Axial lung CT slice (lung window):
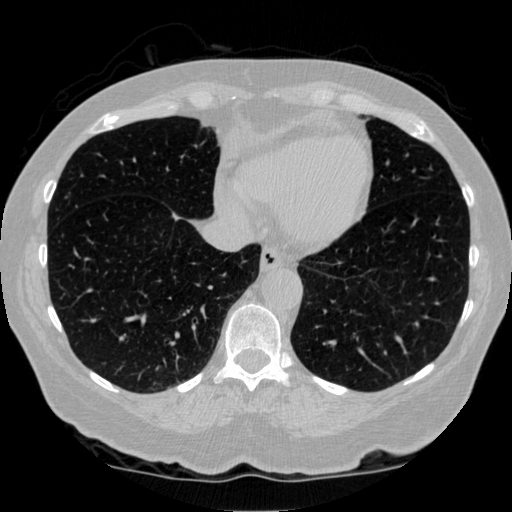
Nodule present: no